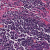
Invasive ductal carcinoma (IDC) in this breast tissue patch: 0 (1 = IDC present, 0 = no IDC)